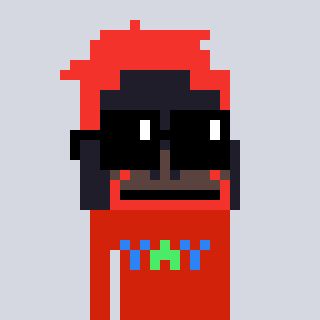
a pixel art character with square black sunglasses, a orangutan-shaped head and a red-colored body on a cool background